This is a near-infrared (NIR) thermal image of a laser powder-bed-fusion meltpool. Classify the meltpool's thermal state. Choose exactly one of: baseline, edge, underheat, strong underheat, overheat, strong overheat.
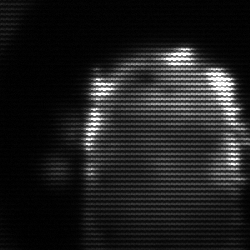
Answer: baseline